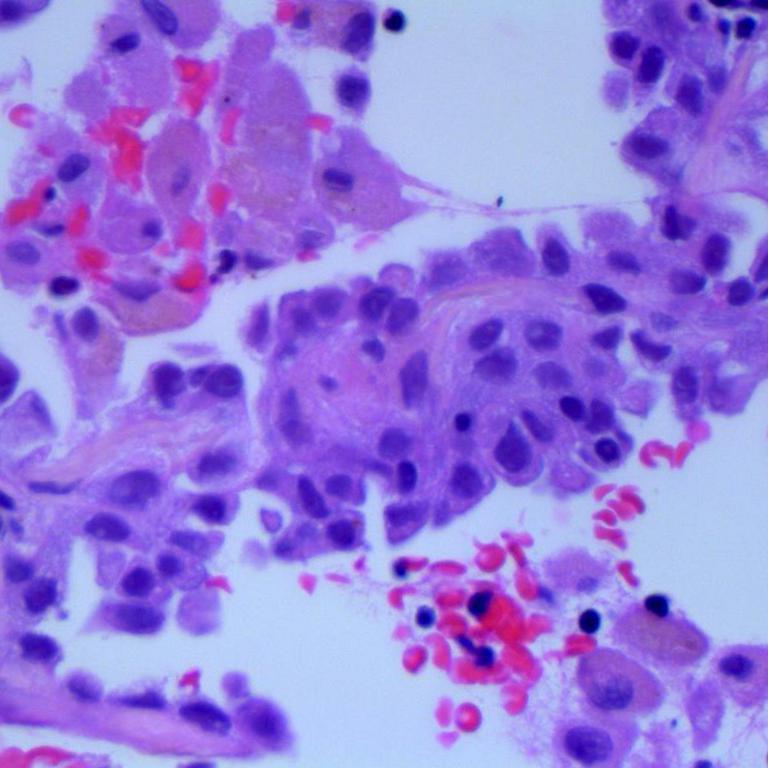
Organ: lung
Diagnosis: adenocarcinomas